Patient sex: F
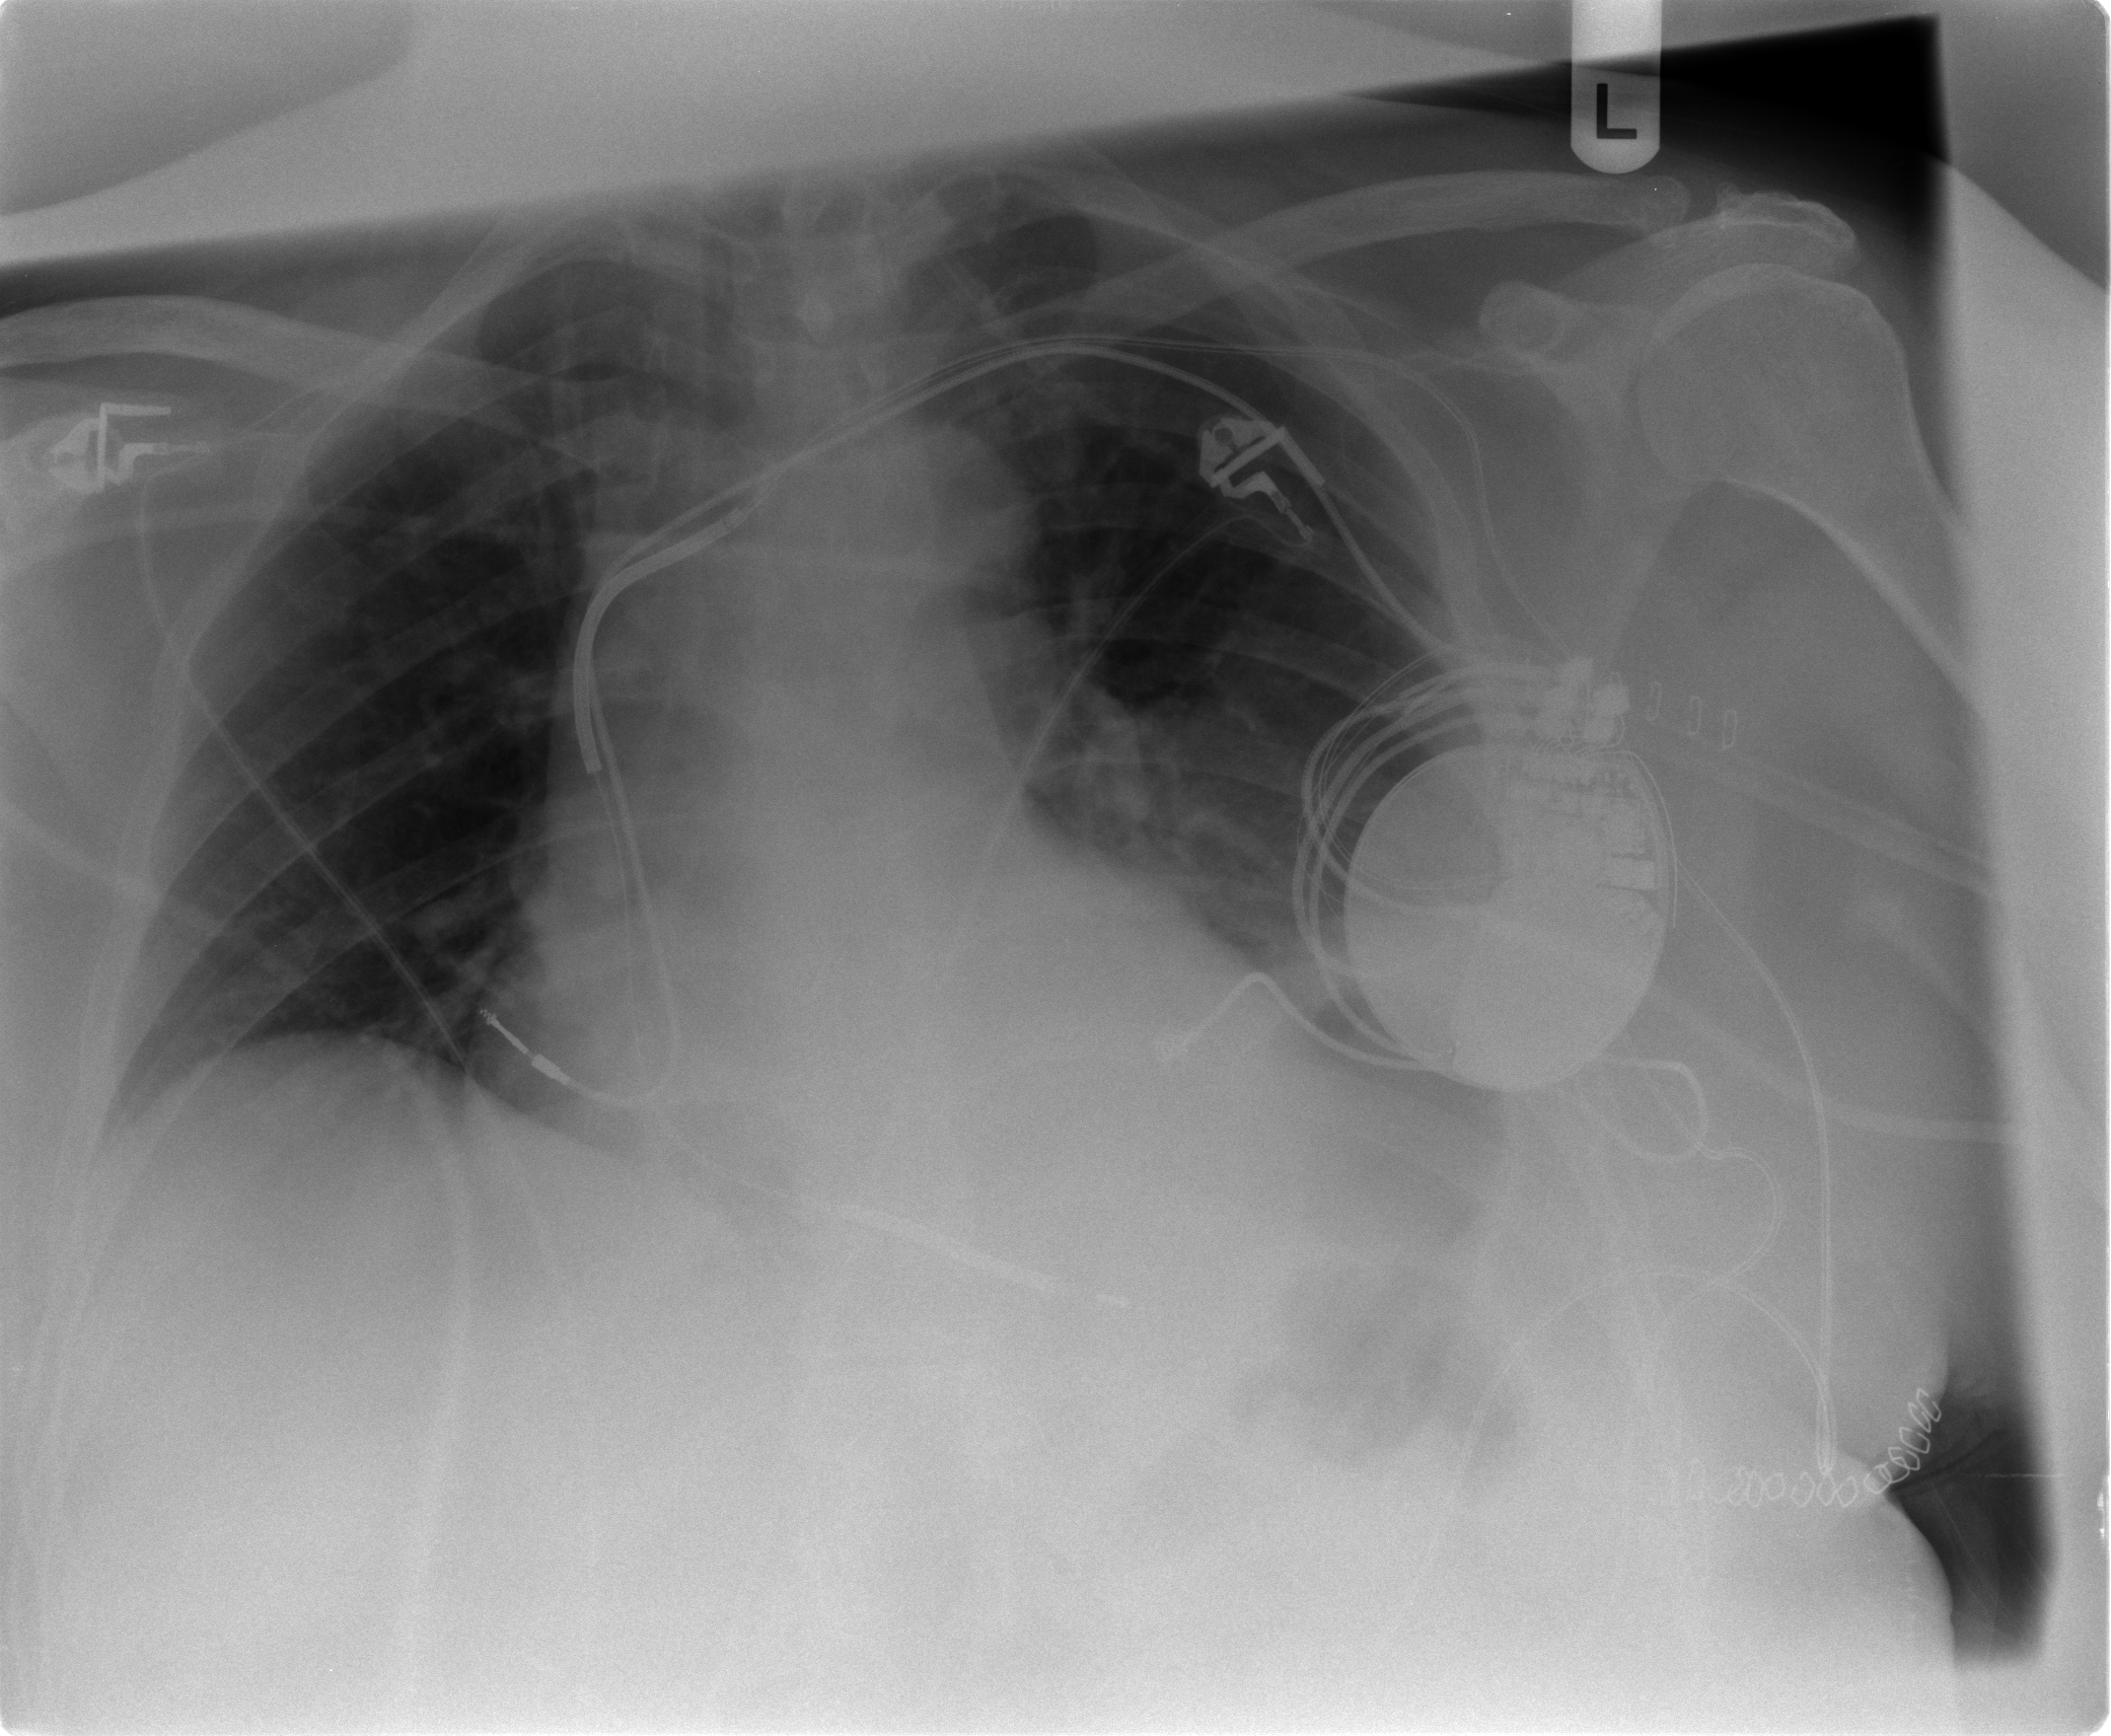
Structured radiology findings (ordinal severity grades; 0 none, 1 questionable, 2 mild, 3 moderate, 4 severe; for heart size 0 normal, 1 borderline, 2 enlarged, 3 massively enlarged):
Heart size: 3
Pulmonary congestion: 2
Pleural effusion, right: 0
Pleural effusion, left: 1
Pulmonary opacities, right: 0
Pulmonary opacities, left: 0
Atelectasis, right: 0
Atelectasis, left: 2